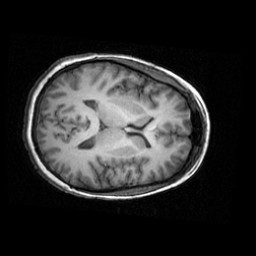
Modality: T1w
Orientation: axial
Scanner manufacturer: ge
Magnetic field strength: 3 T
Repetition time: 0.009036 s
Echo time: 0.00184 s